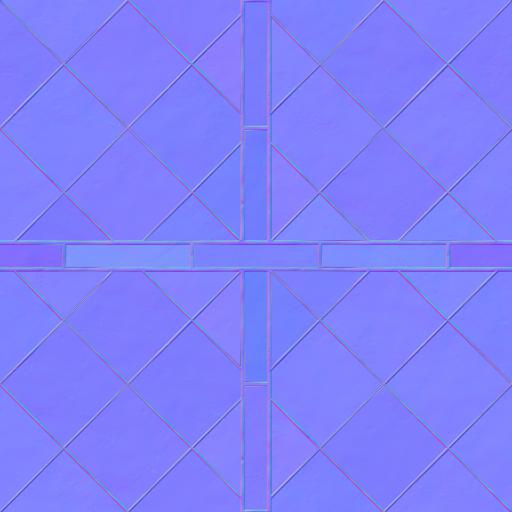
brown tiles